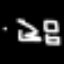
Label: square